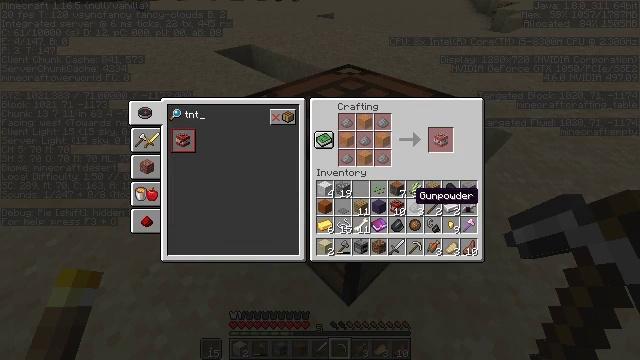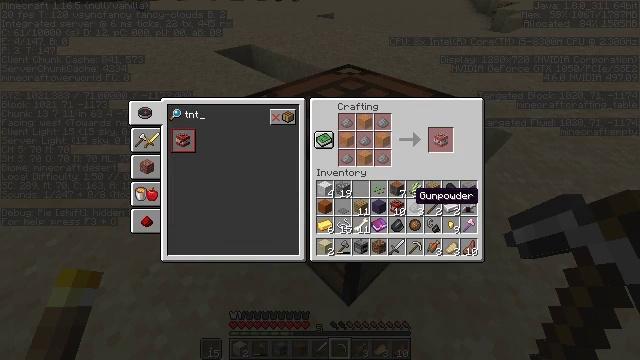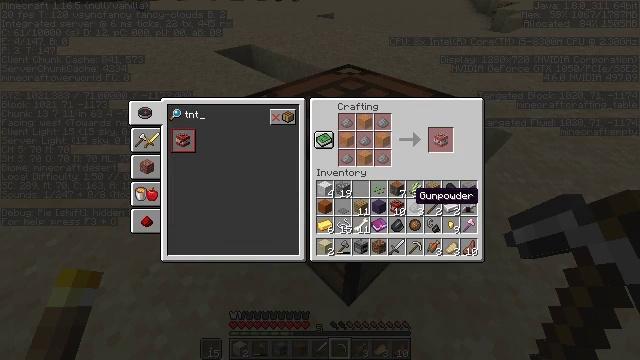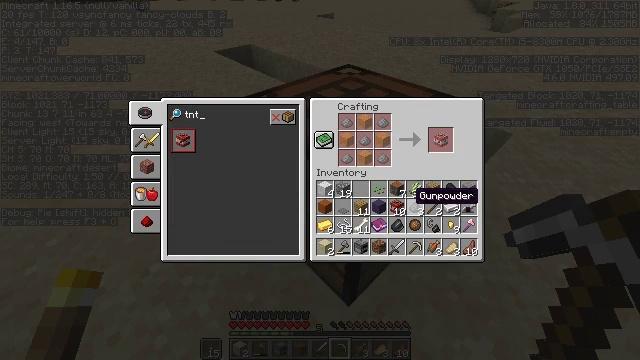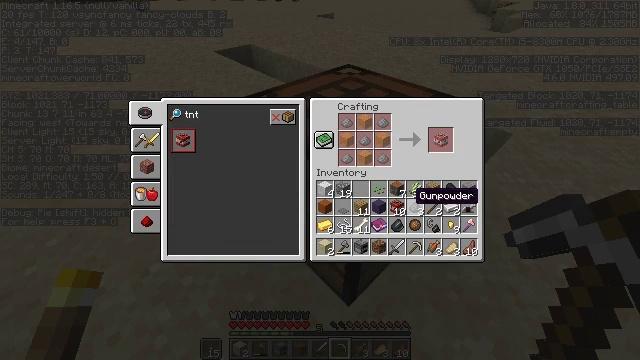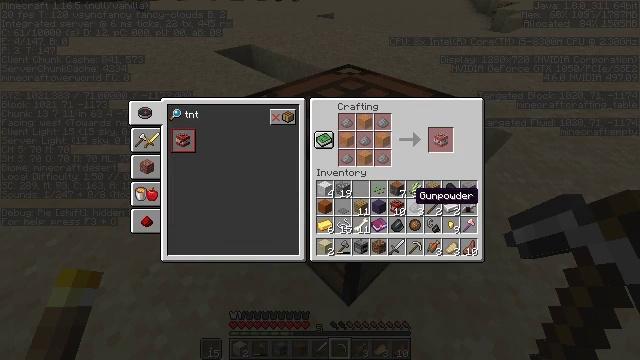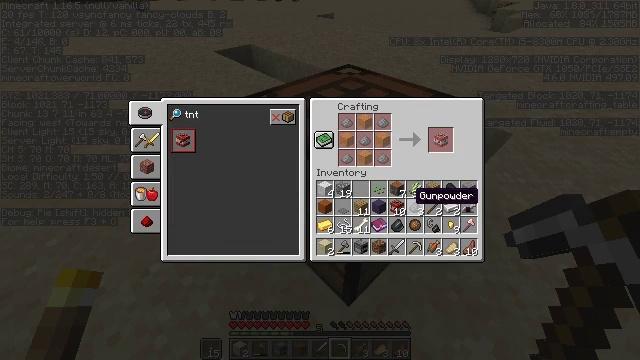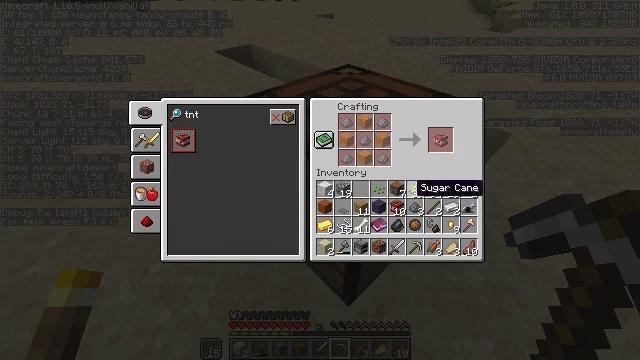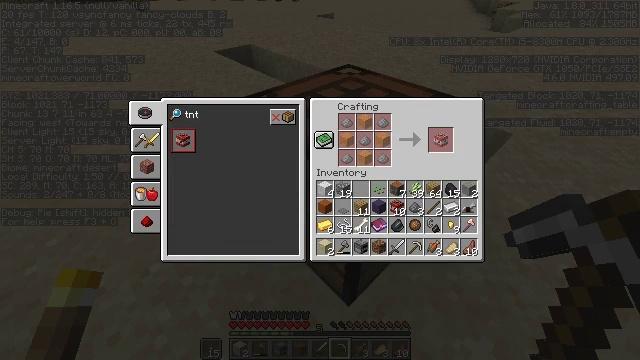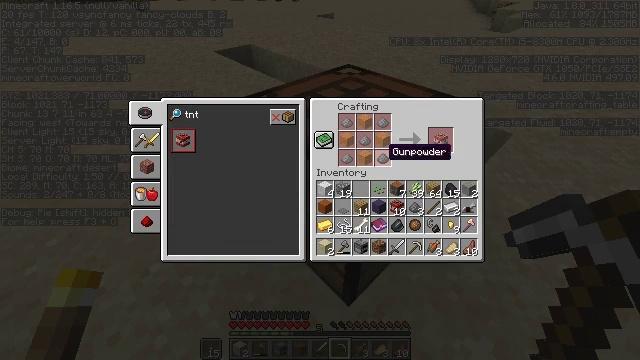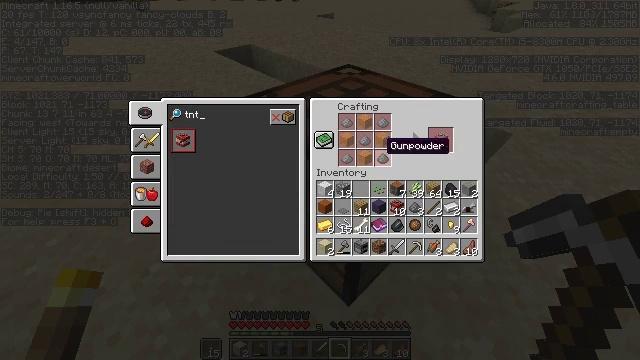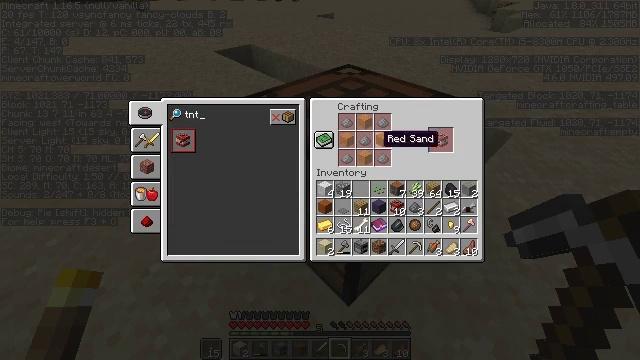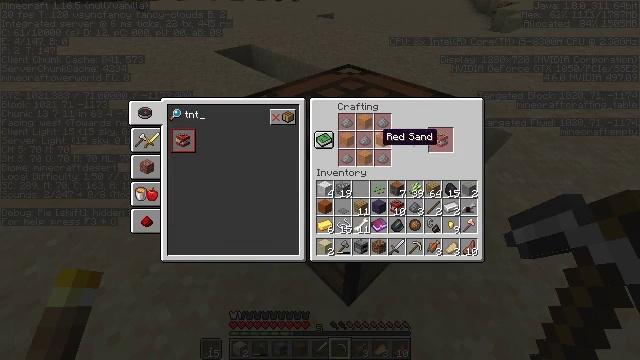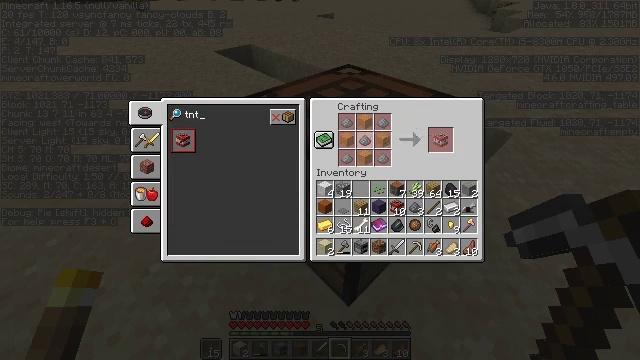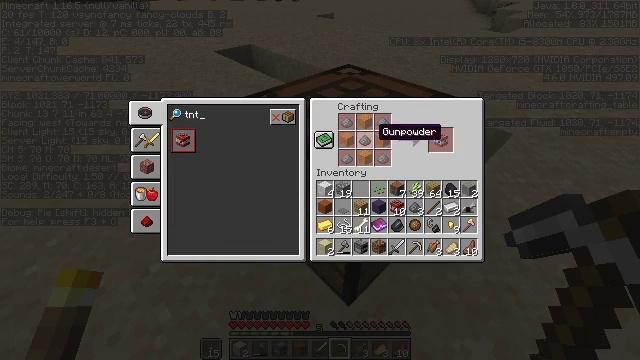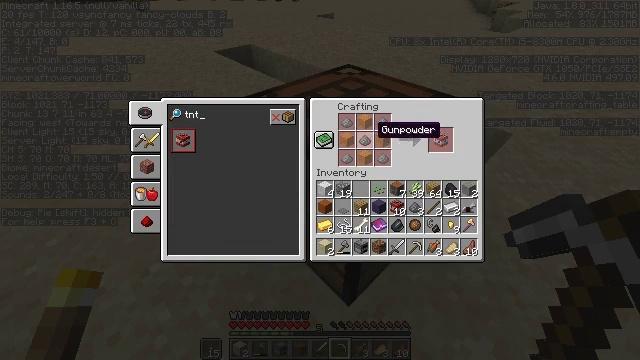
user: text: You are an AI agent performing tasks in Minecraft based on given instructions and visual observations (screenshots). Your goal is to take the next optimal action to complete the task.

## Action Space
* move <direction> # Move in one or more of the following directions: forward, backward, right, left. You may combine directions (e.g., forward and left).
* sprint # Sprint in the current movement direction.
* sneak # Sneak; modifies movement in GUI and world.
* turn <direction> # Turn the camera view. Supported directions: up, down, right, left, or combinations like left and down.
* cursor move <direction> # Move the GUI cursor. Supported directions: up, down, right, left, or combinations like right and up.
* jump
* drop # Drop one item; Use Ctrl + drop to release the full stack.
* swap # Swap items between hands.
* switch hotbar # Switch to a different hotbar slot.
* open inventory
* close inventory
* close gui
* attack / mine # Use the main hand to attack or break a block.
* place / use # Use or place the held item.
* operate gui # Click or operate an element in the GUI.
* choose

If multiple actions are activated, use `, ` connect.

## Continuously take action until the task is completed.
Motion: motion action
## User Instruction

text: Break the sandstone to collect.
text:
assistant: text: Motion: no_op
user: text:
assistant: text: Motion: no_op
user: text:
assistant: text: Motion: no_op
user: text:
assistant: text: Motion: no_op
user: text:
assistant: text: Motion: no_op
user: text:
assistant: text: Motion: no_op
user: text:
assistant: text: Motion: cursor move up
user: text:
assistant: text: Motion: cursor move left and up
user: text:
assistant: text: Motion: cursor move left and up
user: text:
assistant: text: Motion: no_op
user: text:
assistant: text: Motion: cursor move up
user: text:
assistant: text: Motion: no_op
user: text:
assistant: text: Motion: no_op
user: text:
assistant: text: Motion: no_op
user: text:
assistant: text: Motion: no_op
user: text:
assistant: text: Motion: no_op
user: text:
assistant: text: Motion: no_op
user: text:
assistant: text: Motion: no_op
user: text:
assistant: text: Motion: cursor move right
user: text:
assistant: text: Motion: cursor move right
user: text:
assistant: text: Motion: cursor move right
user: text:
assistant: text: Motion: no_op
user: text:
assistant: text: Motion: no_op
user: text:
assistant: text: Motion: no_op
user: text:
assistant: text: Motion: no_op
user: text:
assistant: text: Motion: no_op
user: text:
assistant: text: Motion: no_op
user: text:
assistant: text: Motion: no_op
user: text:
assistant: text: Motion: no_op
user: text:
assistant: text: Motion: no_op